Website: home-depot
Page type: delivery-shipping
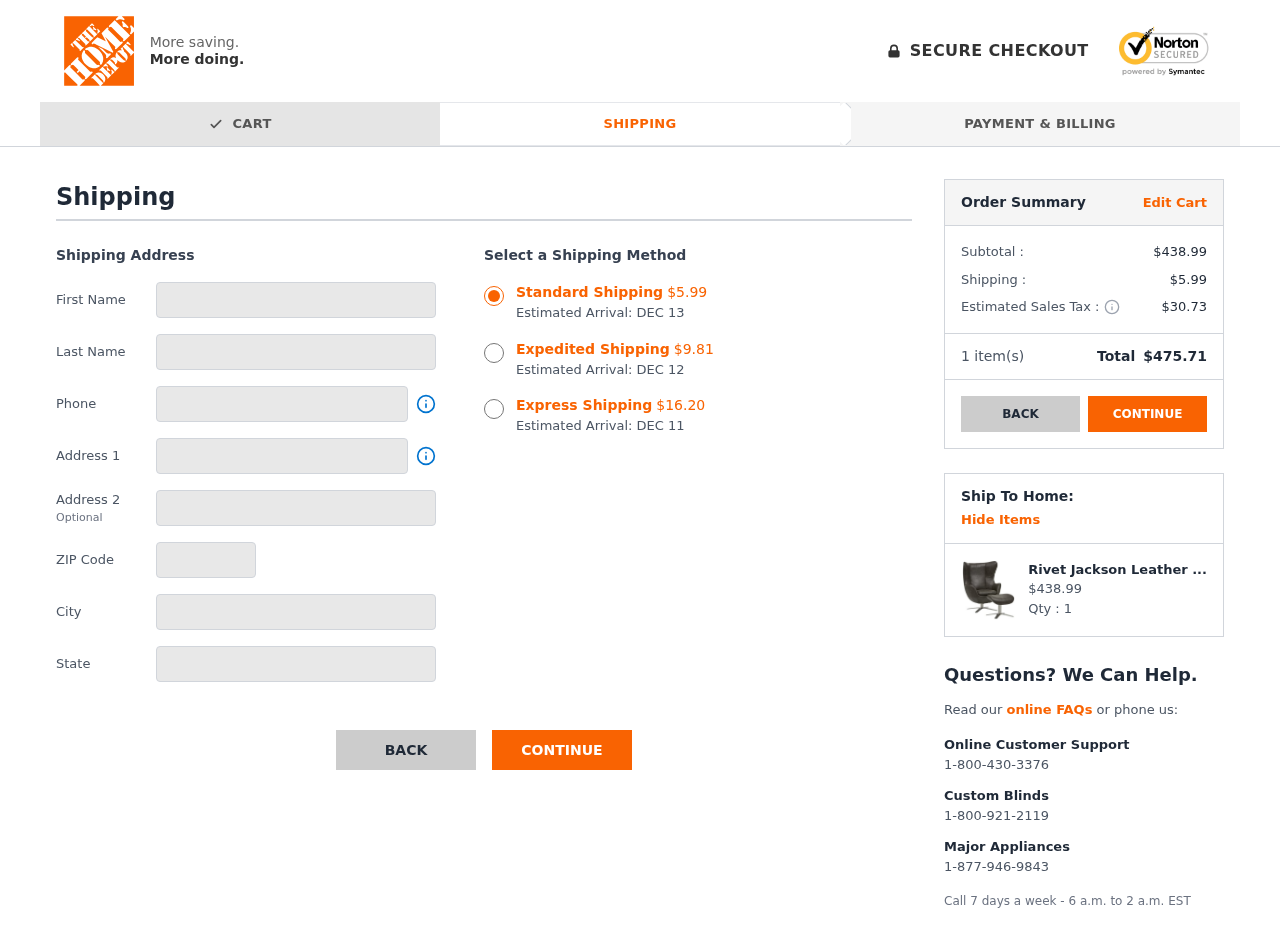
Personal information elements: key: PII_CITY
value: Port John
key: PII_FIRSTNAME
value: Jennifer
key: PII_LASTNAME
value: Reeves
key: PII_PHONE
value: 6437584972
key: PII_POSTCODE
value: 30216
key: PII_STATE
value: North Carolina
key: PII_STREET
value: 559 Miles Ranch
Product elements: key: PRODUCT1_NAME
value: Rivet Jackson Leather Swivel Chair and Ottoman,
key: PRODUCT1_PRICE
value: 438.99
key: PRODUCT1_QUANTITY
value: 1
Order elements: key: ORDER_SHIPPING_COST_STANDARD
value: $5.99
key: ORDER_DELIVERY_DATE
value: DEC 13
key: ORDER_SHIPPING_COST_EXPEDITED
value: $9.81
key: ORDER_DELIVERY_DATE_EXPEDITED
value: DEC 12
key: ORDER_SHIPPING_COST_EXPRESS
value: $16.20
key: ORDER_DELIVERY_DATE_EXPRESS
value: DEC 11
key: ORDER_SUBTOTAL
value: $438.99
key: ORDER_SHIPPING_COST
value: $5.99
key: ORDER_TAX
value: $30.73
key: ORDER_NUM_ITEMS
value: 1
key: ORDER_TOTAL
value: $475.71